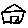
Label: house